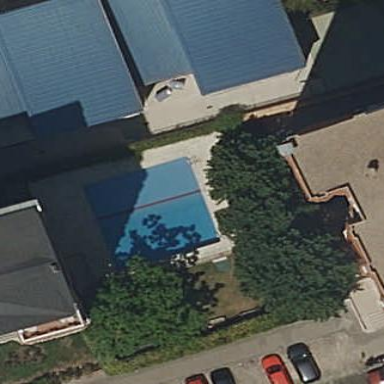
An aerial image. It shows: Swimming pool located in leisure land.